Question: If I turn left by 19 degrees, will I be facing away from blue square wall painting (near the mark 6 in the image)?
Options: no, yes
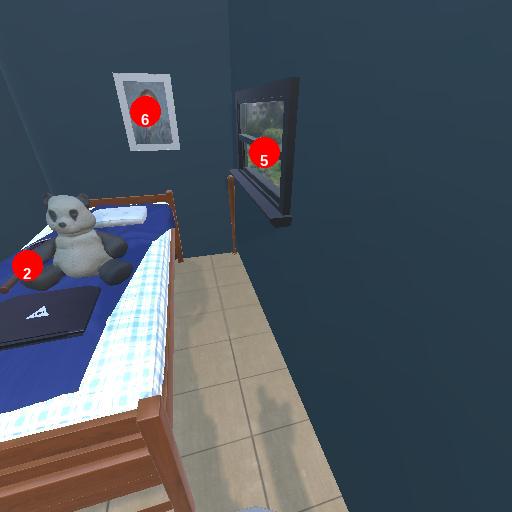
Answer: no